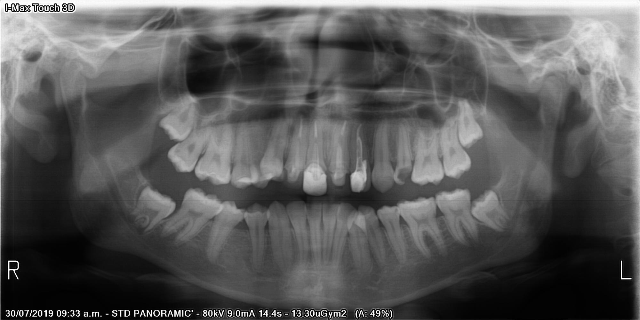
adult